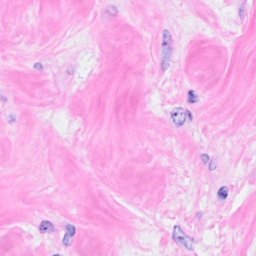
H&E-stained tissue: Breast